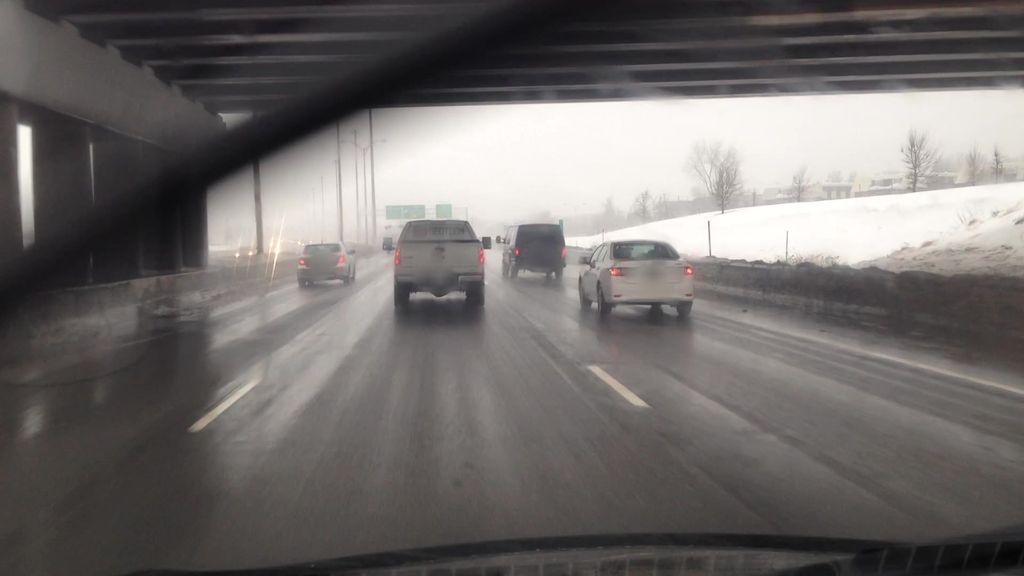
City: montreal